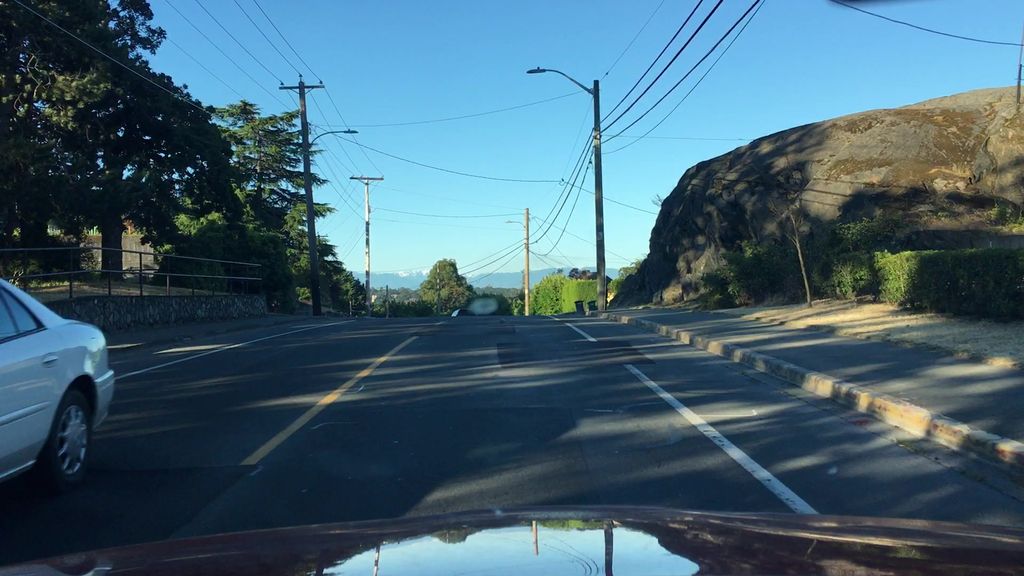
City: victoria